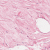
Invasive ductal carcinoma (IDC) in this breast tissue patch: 0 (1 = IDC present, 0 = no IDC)